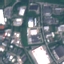
Land use / land cover: Industrial